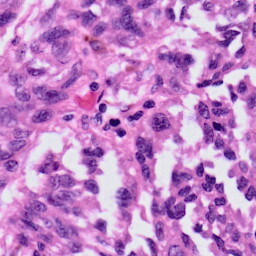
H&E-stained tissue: Skin